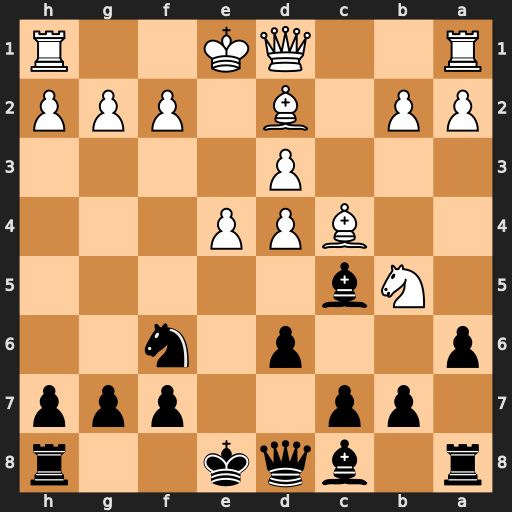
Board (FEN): r1bqk2r/1pp2ppp/p2p1n2/1Nb5/2BPP3/3P4/PP1B1PPP/R2QK2R
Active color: b
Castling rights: KQkq
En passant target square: -
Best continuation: axb5 Bxb5+ c6 dxc5 cxb5